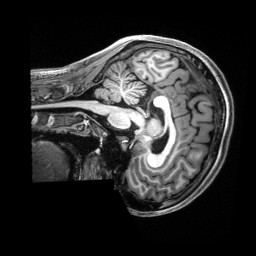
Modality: T1w
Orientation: sagittal
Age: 21
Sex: female
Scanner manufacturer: siemens
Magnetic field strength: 3 T
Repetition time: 2.5 s
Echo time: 0.00222 s